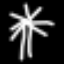
Label: palm tree